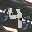
Label: 4